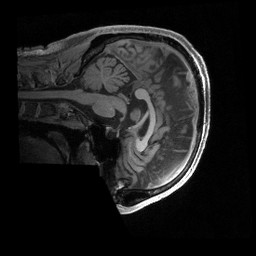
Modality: T1w
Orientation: sagittal
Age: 37
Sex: male
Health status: ill
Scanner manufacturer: siemens
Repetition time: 2.4 s
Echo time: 0.00231 s